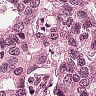
Metastatic tissue present: yes